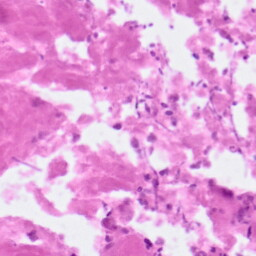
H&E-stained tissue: Pancreatic